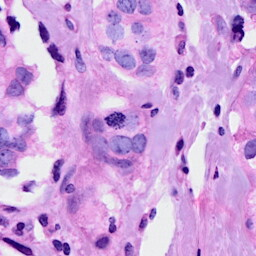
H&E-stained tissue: Breast